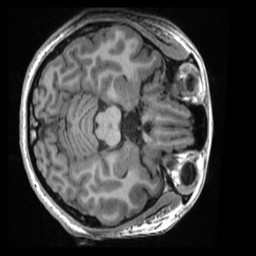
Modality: T1w
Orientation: axial
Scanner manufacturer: ge
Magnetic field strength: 3 T
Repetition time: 0.007668 s
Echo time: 0.002936 s